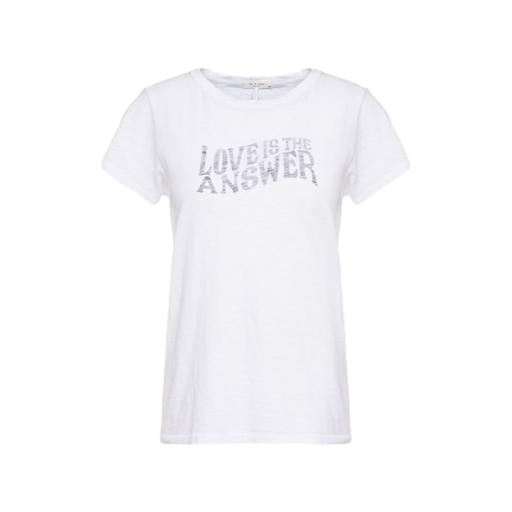
white message t-shirt, silver printed white t-shirt, white love t-shirt, white background